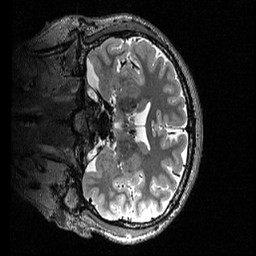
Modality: T2w
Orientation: coronal
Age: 22
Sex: male
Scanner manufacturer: siemens
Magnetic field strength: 3 T
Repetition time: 3.2 s
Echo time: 0.56 s